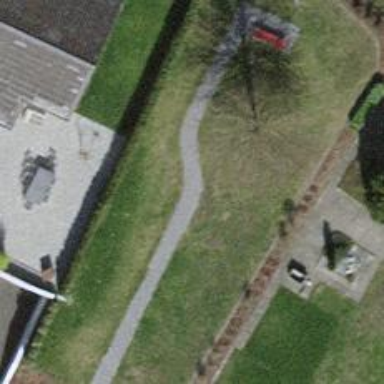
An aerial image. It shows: Path surfaced with fine gravel.